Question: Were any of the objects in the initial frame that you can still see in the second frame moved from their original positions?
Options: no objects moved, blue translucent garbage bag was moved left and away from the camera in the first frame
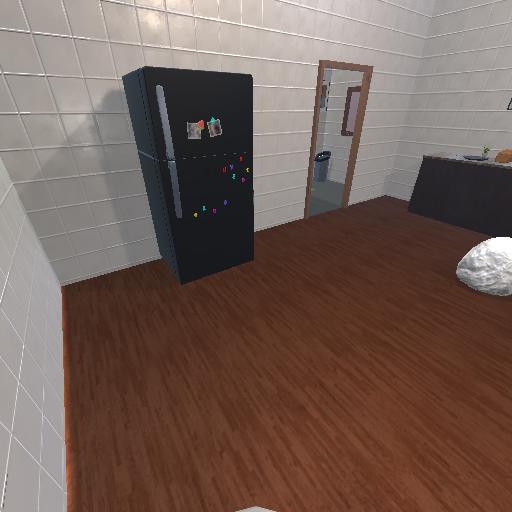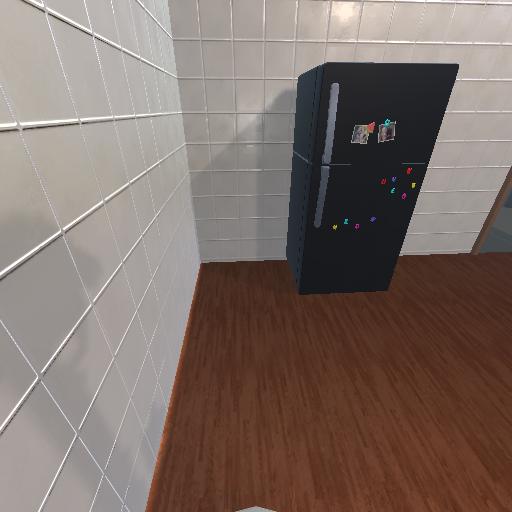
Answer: no objects moved